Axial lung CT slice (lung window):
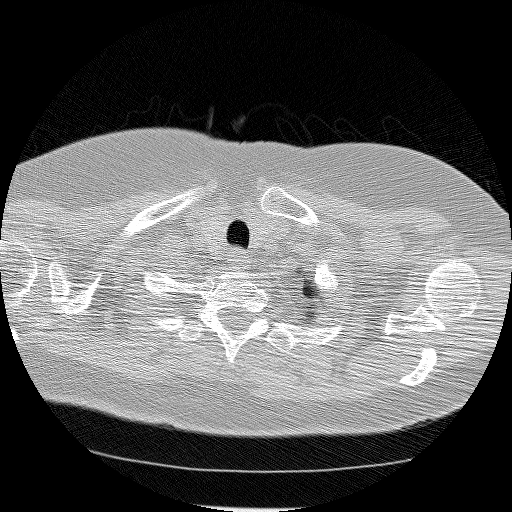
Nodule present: no